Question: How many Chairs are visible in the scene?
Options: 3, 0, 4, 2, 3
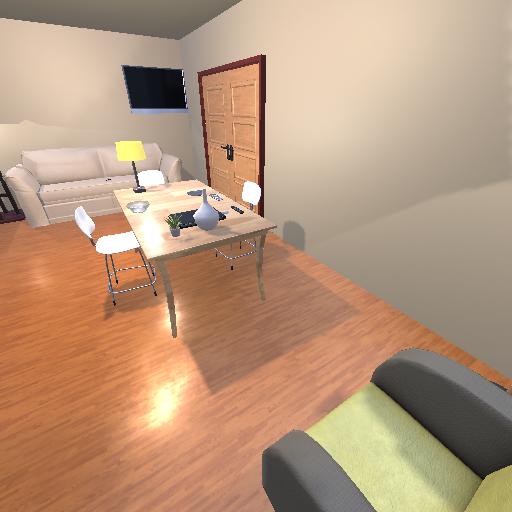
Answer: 3